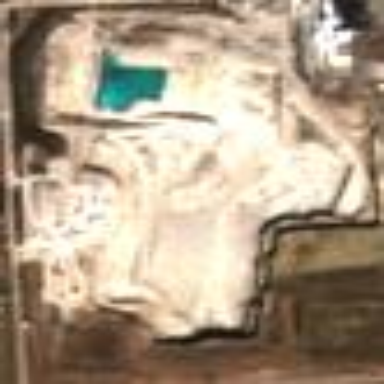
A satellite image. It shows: Quarry area.